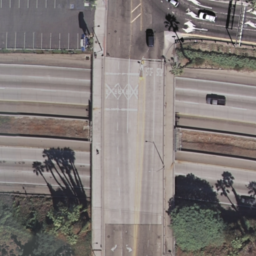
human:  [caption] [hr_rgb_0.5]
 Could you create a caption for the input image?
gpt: An overpass with a road go across another two roads diagonally with some cars on the roads .

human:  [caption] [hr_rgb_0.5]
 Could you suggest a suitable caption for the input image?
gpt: A road go across another two diagonally with some cars on the roads .

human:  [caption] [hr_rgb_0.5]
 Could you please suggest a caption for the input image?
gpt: An overpass with a road go across another two roads diagonally .

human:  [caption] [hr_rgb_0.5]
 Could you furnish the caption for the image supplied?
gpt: An overpass with a road go across another two roads diagonally with some plants surounded the roads .

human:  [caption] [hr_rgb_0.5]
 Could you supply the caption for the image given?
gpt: A road go across another two with some cars on the roads .